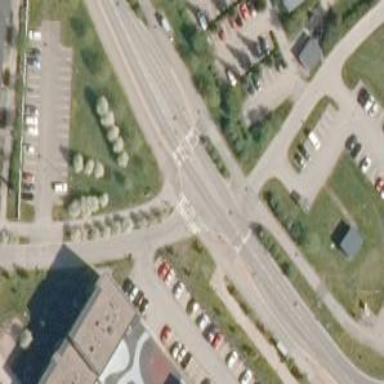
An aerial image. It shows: Uncontrolled crossing with pedestrian island.